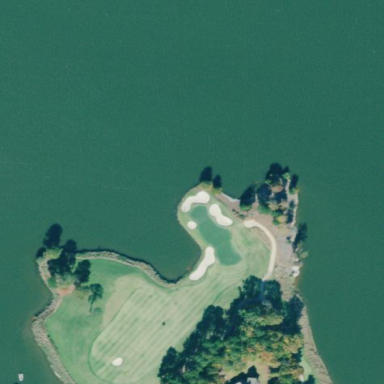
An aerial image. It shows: Water hazard on golf course. The hazard is natural water feature.